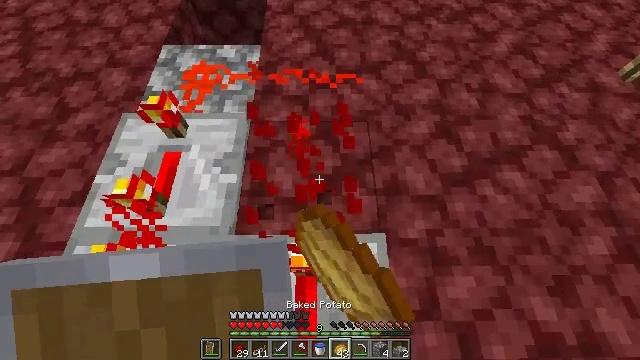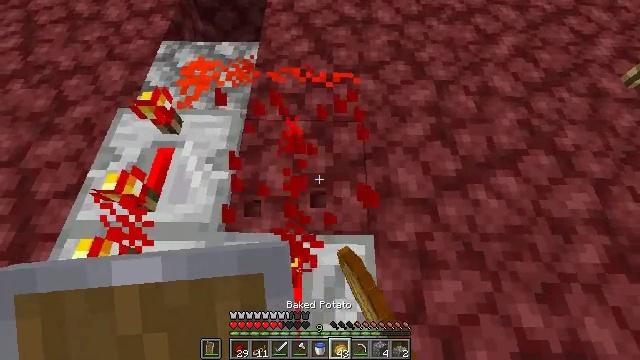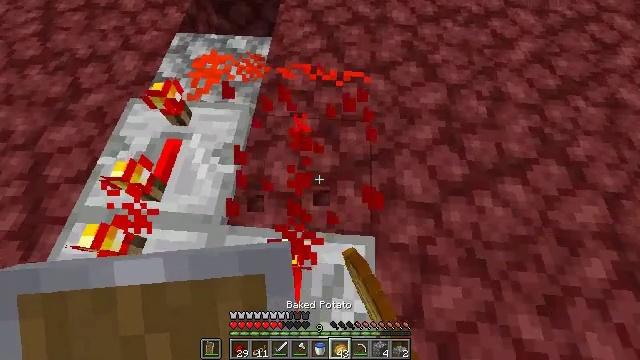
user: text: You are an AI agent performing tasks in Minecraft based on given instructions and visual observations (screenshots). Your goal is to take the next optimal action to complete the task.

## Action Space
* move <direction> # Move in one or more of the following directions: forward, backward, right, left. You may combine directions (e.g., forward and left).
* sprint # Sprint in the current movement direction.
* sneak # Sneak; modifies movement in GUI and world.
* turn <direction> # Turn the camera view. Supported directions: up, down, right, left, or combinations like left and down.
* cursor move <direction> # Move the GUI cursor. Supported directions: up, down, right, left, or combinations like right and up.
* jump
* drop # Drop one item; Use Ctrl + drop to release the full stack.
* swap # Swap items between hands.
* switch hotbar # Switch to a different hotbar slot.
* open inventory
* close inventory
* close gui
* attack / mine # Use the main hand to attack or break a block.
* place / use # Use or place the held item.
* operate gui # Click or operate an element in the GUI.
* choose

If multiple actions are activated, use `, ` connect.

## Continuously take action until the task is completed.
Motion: motion action
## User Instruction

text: Retrieve the redstone wire by breaking it.
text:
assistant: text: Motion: move right, turn left
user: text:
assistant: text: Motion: move right, turn left
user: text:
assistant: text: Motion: no_op